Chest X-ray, AP view. Patient: 30 years old, sex M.
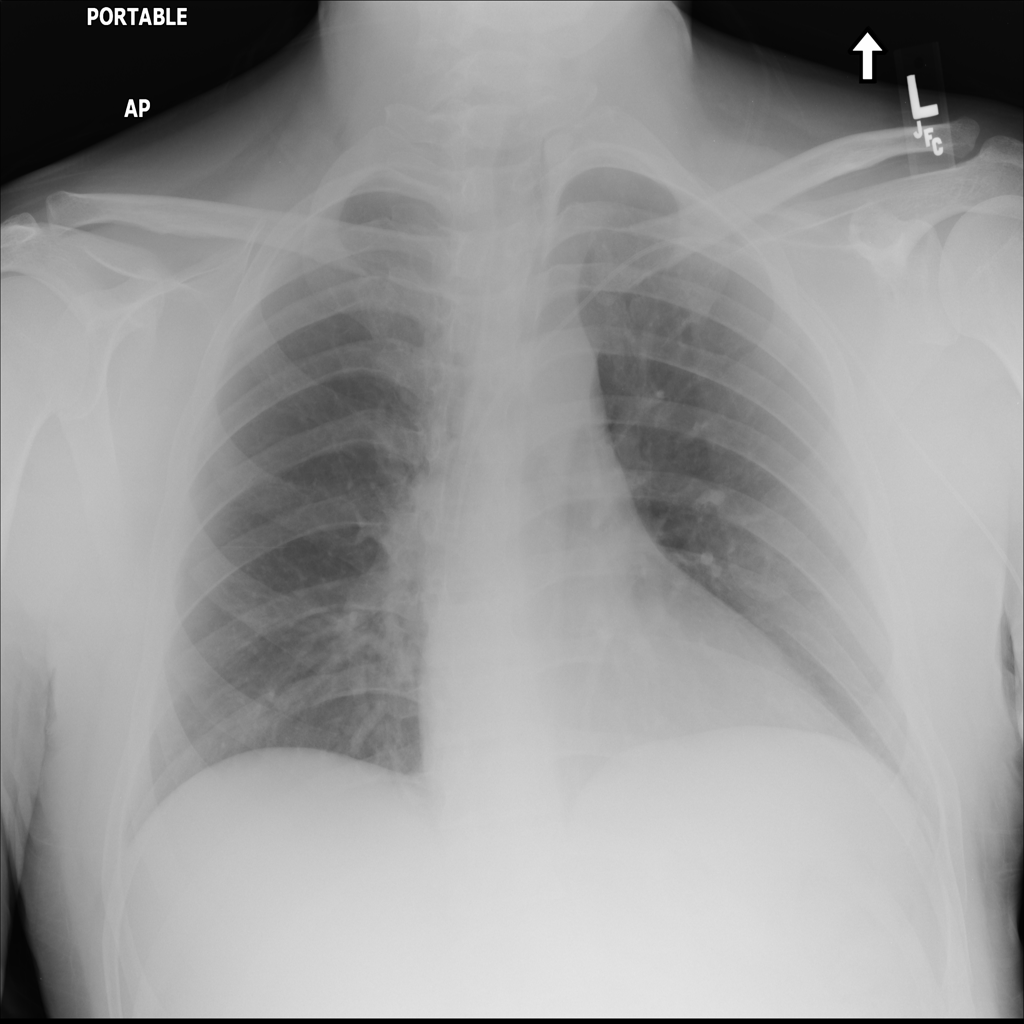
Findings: No Finding